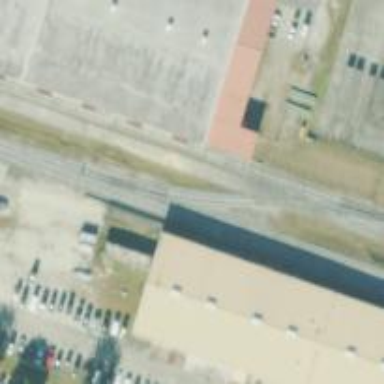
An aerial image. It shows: Railway spur service.